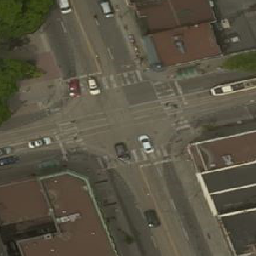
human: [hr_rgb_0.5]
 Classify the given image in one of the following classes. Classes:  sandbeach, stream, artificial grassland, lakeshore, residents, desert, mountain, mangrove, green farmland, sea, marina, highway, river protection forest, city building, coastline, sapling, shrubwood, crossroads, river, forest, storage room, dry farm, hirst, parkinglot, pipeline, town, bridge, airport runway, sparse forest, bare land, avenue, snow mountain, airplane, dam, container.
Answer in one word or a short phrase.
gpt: crossroads